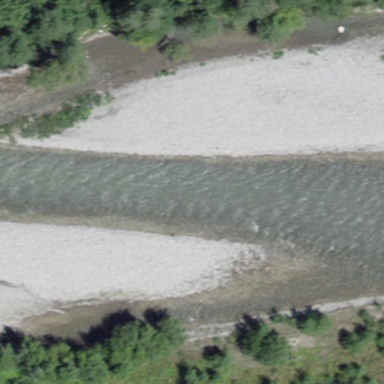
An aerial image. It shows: River flowing through natural landscape.